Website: macys
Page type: delivery-shipping
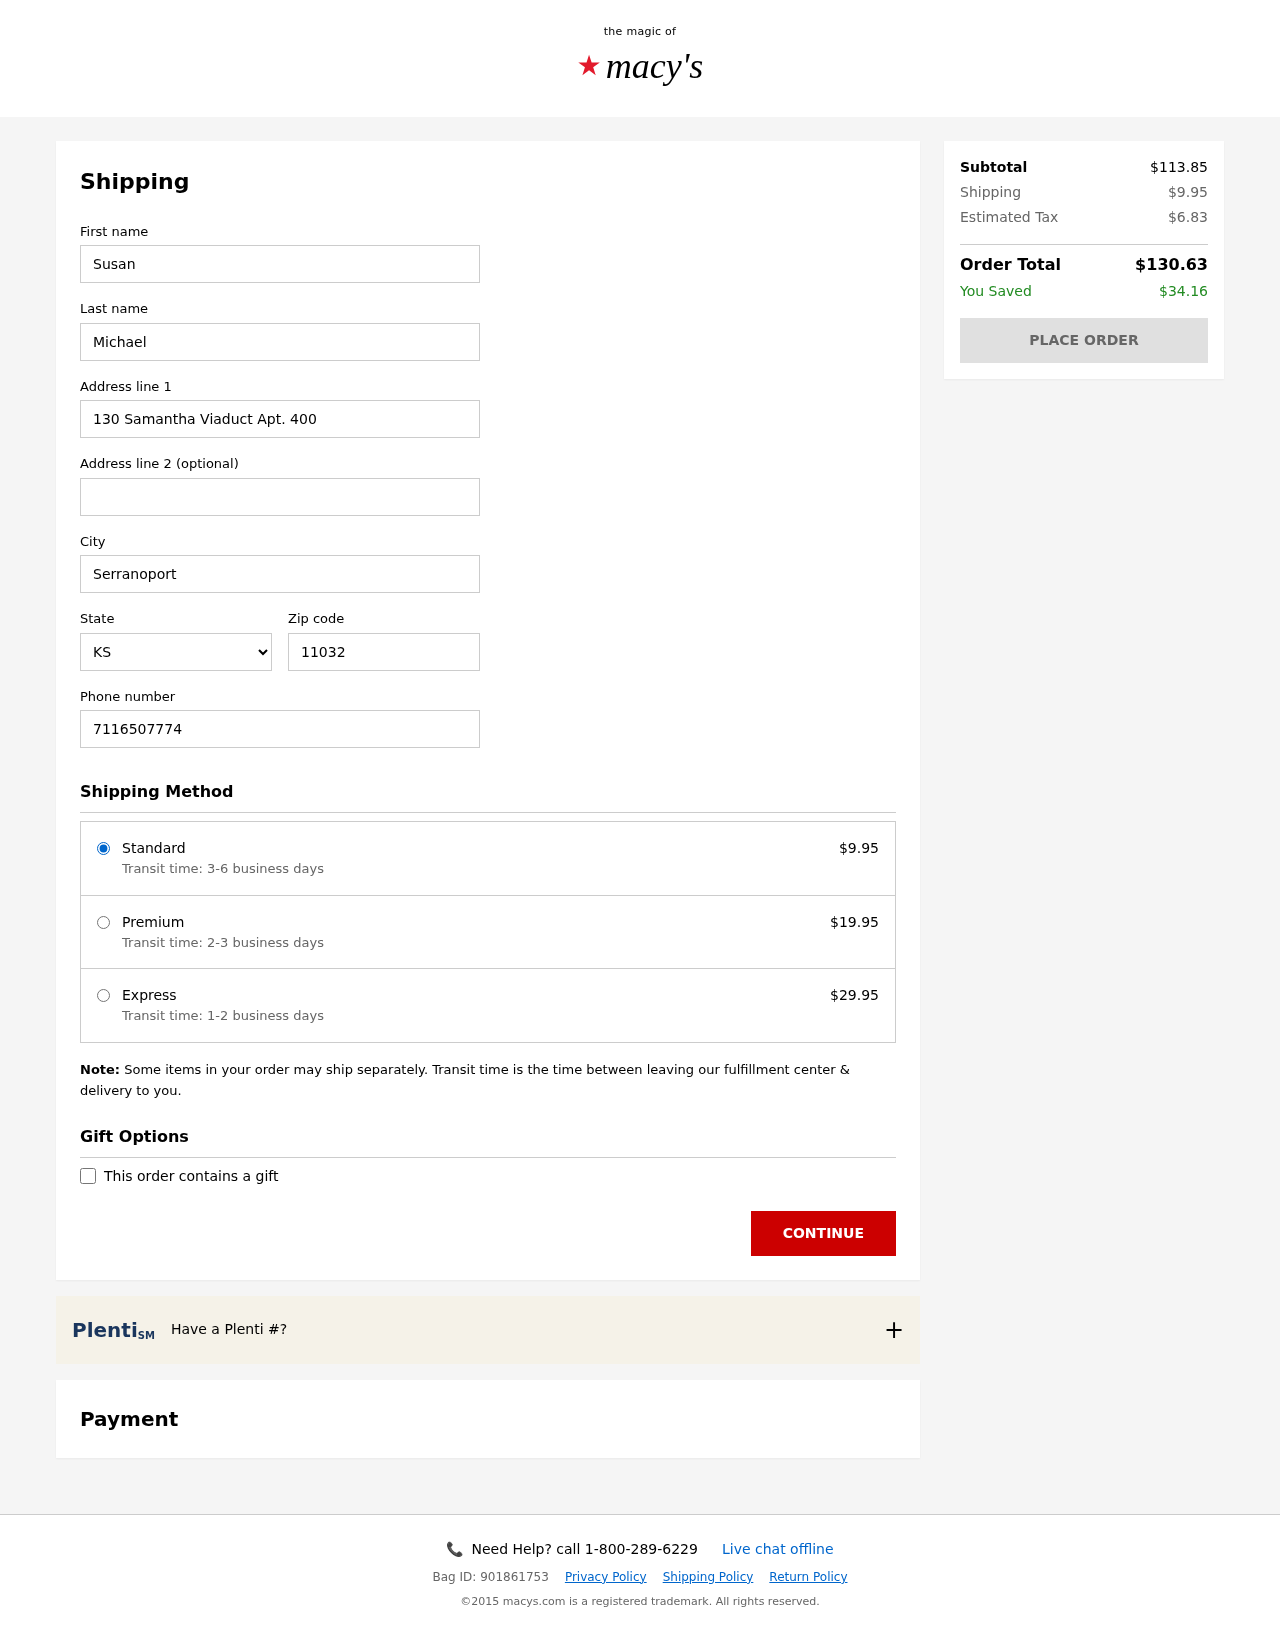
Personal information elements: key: PII_CITY
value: Serranoport
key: PII_FIRSTNAME
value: Susan
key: PII_LASTNAME
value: Michael
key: PII_PHONE
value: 7116507774
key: PII_POSTCODE
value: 11032
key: PII_STATE_ABBR
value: KS
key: PII_STREET
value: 130 Samantha Viaduct Apt. 400
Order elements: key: ORDER_SHIPPING_COST
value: $9.95
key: ORDER_SHIPPING_PREMIUM
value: $19.95
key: ORDER_SHIPPING_EXPRESS
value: $29.95
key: ORDER_SUBTOTAL
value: $113.85
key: ORDER_TAX
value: $6.83
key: ORDER_TOTAL
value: $130.63
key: ORDER_SAVINGS
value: $34.16